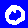
Digit: 0